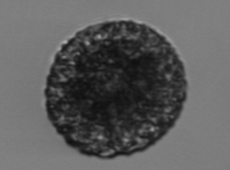
Label: Vicicitus_globosus